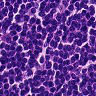
Metastatic tissue present: no